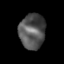
Tissue: lung
Cell type: Epithelial cells
Senescence score: 0.2155
Nuclear area (px): 889
Mean DAPI intensity: 84.755